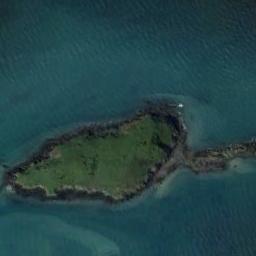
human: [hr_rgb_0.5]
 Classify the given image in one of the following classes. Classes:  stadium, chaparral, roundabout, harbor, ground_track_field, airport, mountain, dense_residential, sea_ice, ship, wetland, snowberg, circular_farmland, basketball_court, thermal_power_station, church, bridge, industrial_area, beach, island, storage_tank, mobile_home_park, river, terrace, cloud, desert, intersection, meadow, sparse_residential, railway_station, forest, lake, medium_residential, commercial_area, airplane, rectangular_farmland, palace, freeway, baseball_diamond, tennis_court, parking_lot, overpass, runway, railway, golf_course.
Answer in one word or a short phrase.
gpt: island